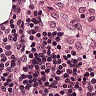
Metastatic tissue present: no